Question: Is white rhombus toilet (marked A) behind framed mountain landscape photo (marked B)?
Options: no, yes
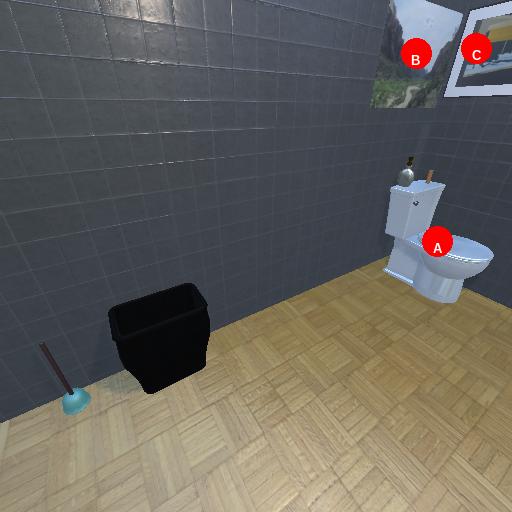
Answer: no